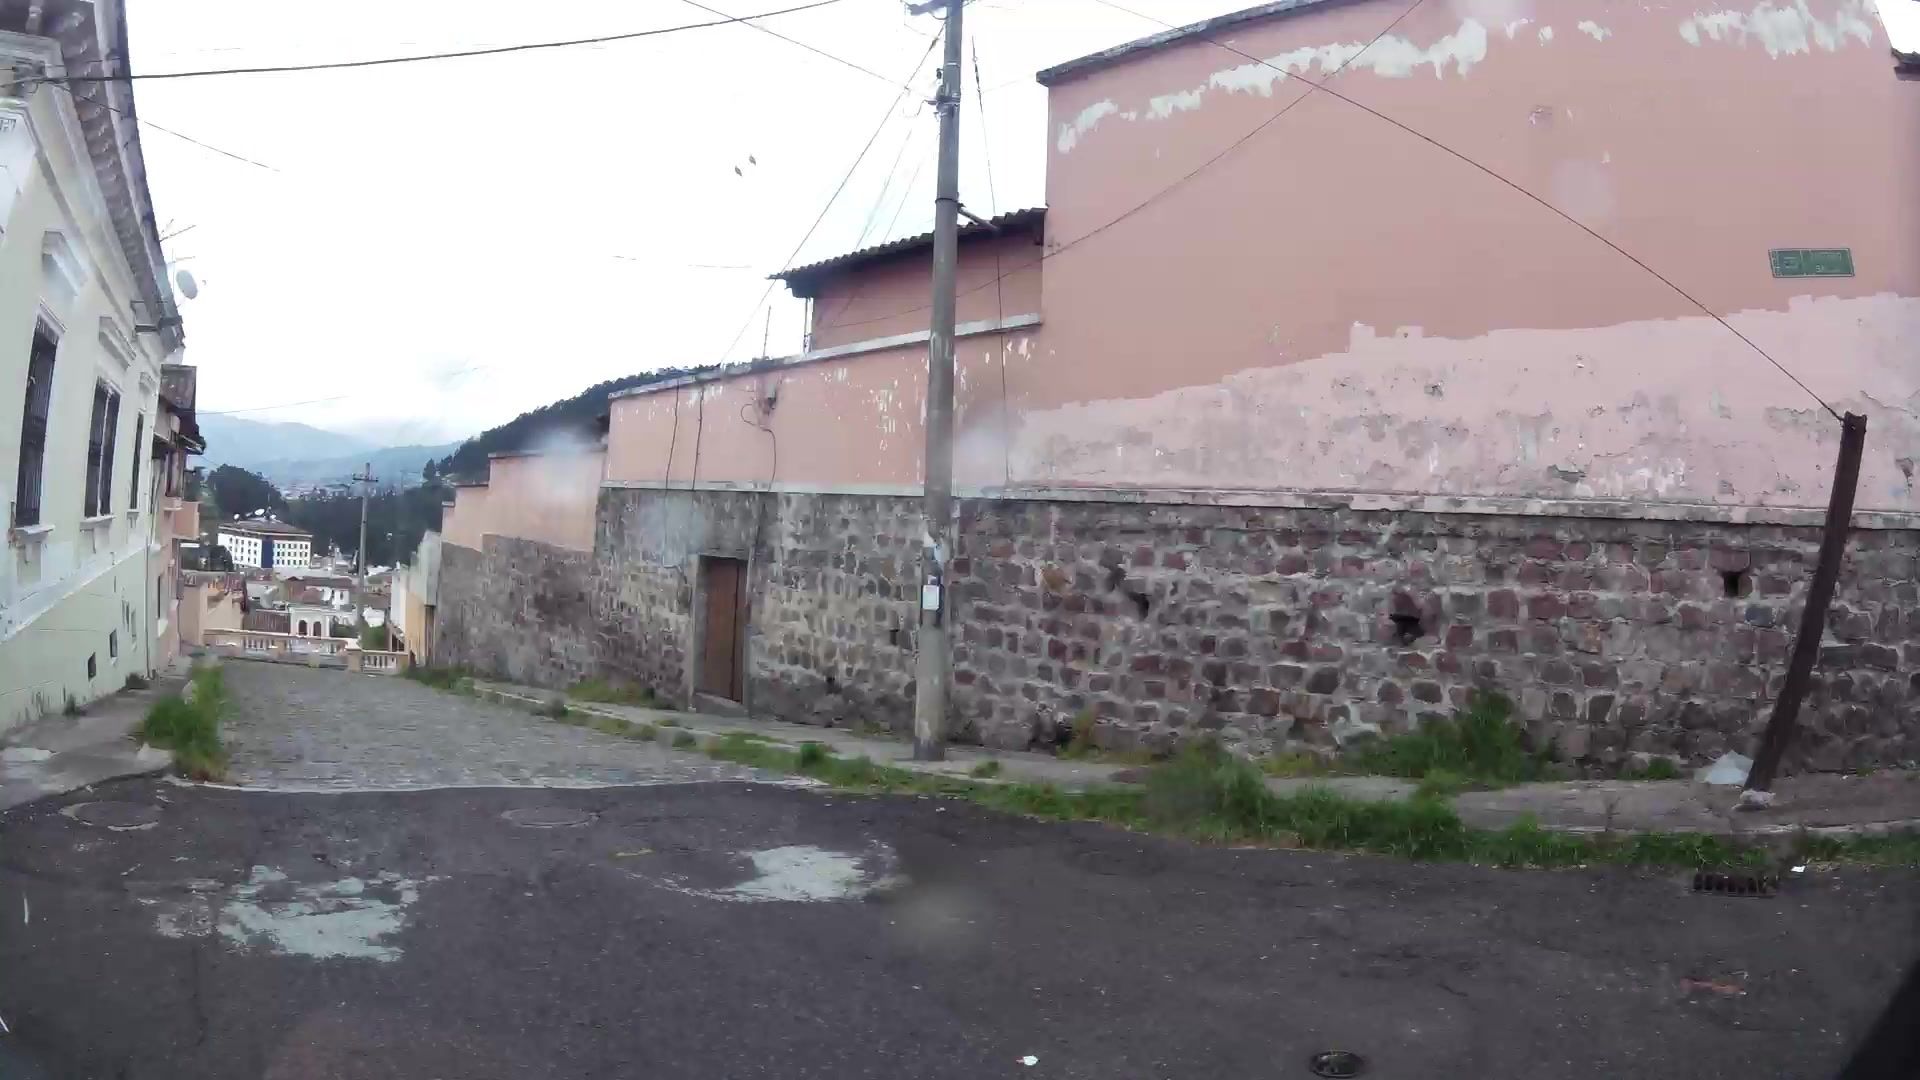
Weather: snowy
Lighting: day
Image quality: slightly poor
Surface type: driving surface
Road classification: steps, residential
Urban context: urban centre
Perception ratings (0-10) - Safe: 0.69, Lively: 3.92, Beautiful: 3.85, Boring: 5.29, Depressing: 5.14, Wealthy: 0.99